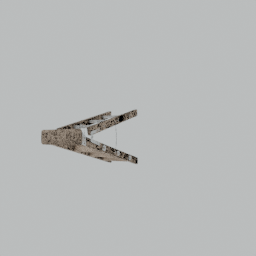
Label: tools